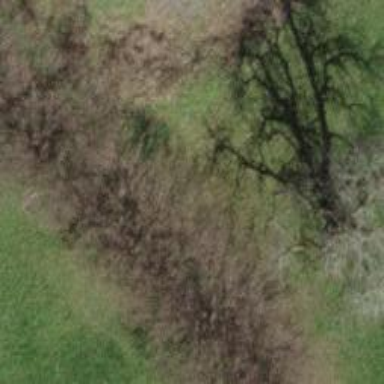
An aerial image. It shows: Grass path.